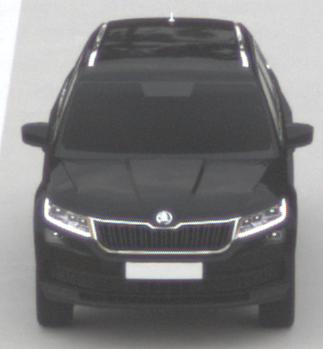
Make: Skoda
Model: Kodiaq 1.4 TSI
Detailed model: Kodiaq
Model produced from: 2017/03
Model produced until: 2018/05
Doors: 5
Color: black
Road condition: dry road
Daytime: morning or afternoon
Contrast: low contrast